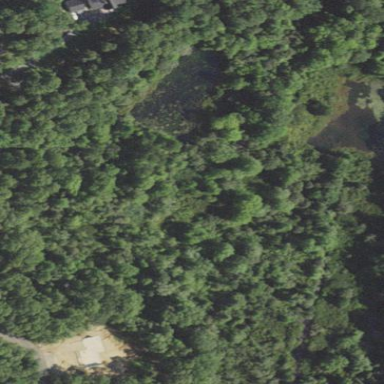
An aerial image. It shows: Swampy wetland area.